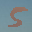
Label: 5